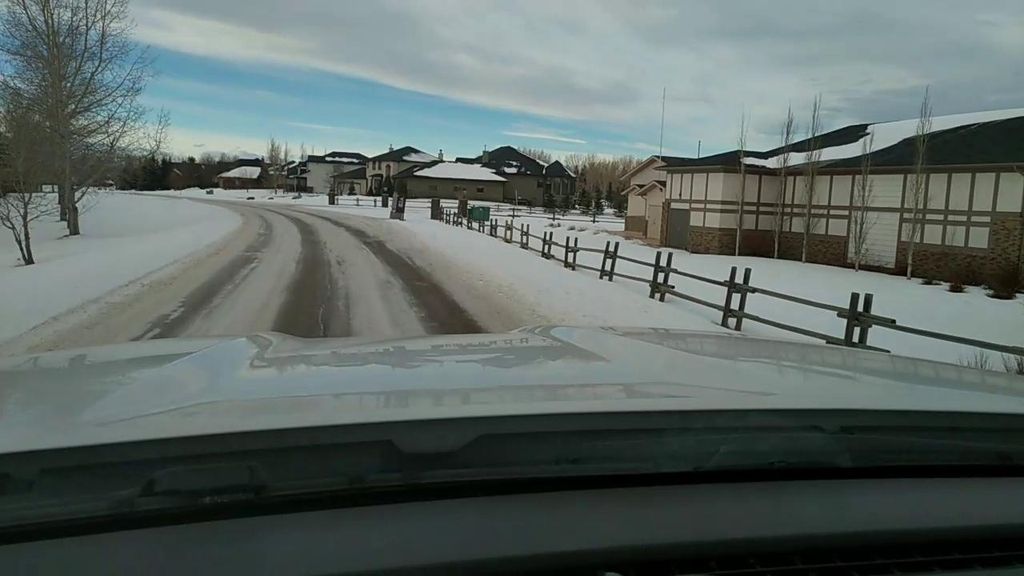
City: calgary